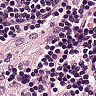
Metastatic tissue present: no